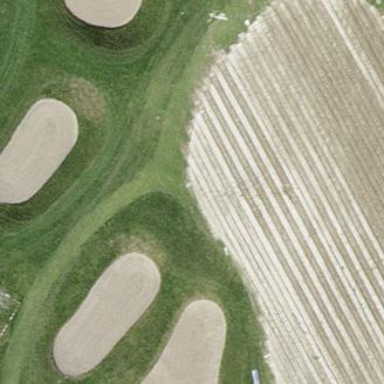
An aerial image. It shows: Golf green.